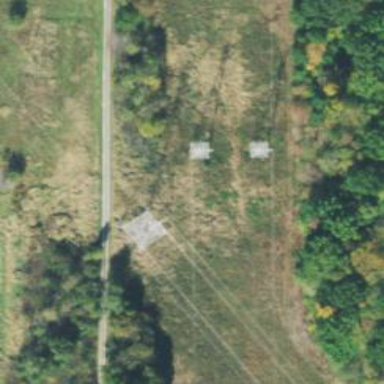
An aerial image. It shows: Lattice structure tower used for power transmission.